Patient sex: M
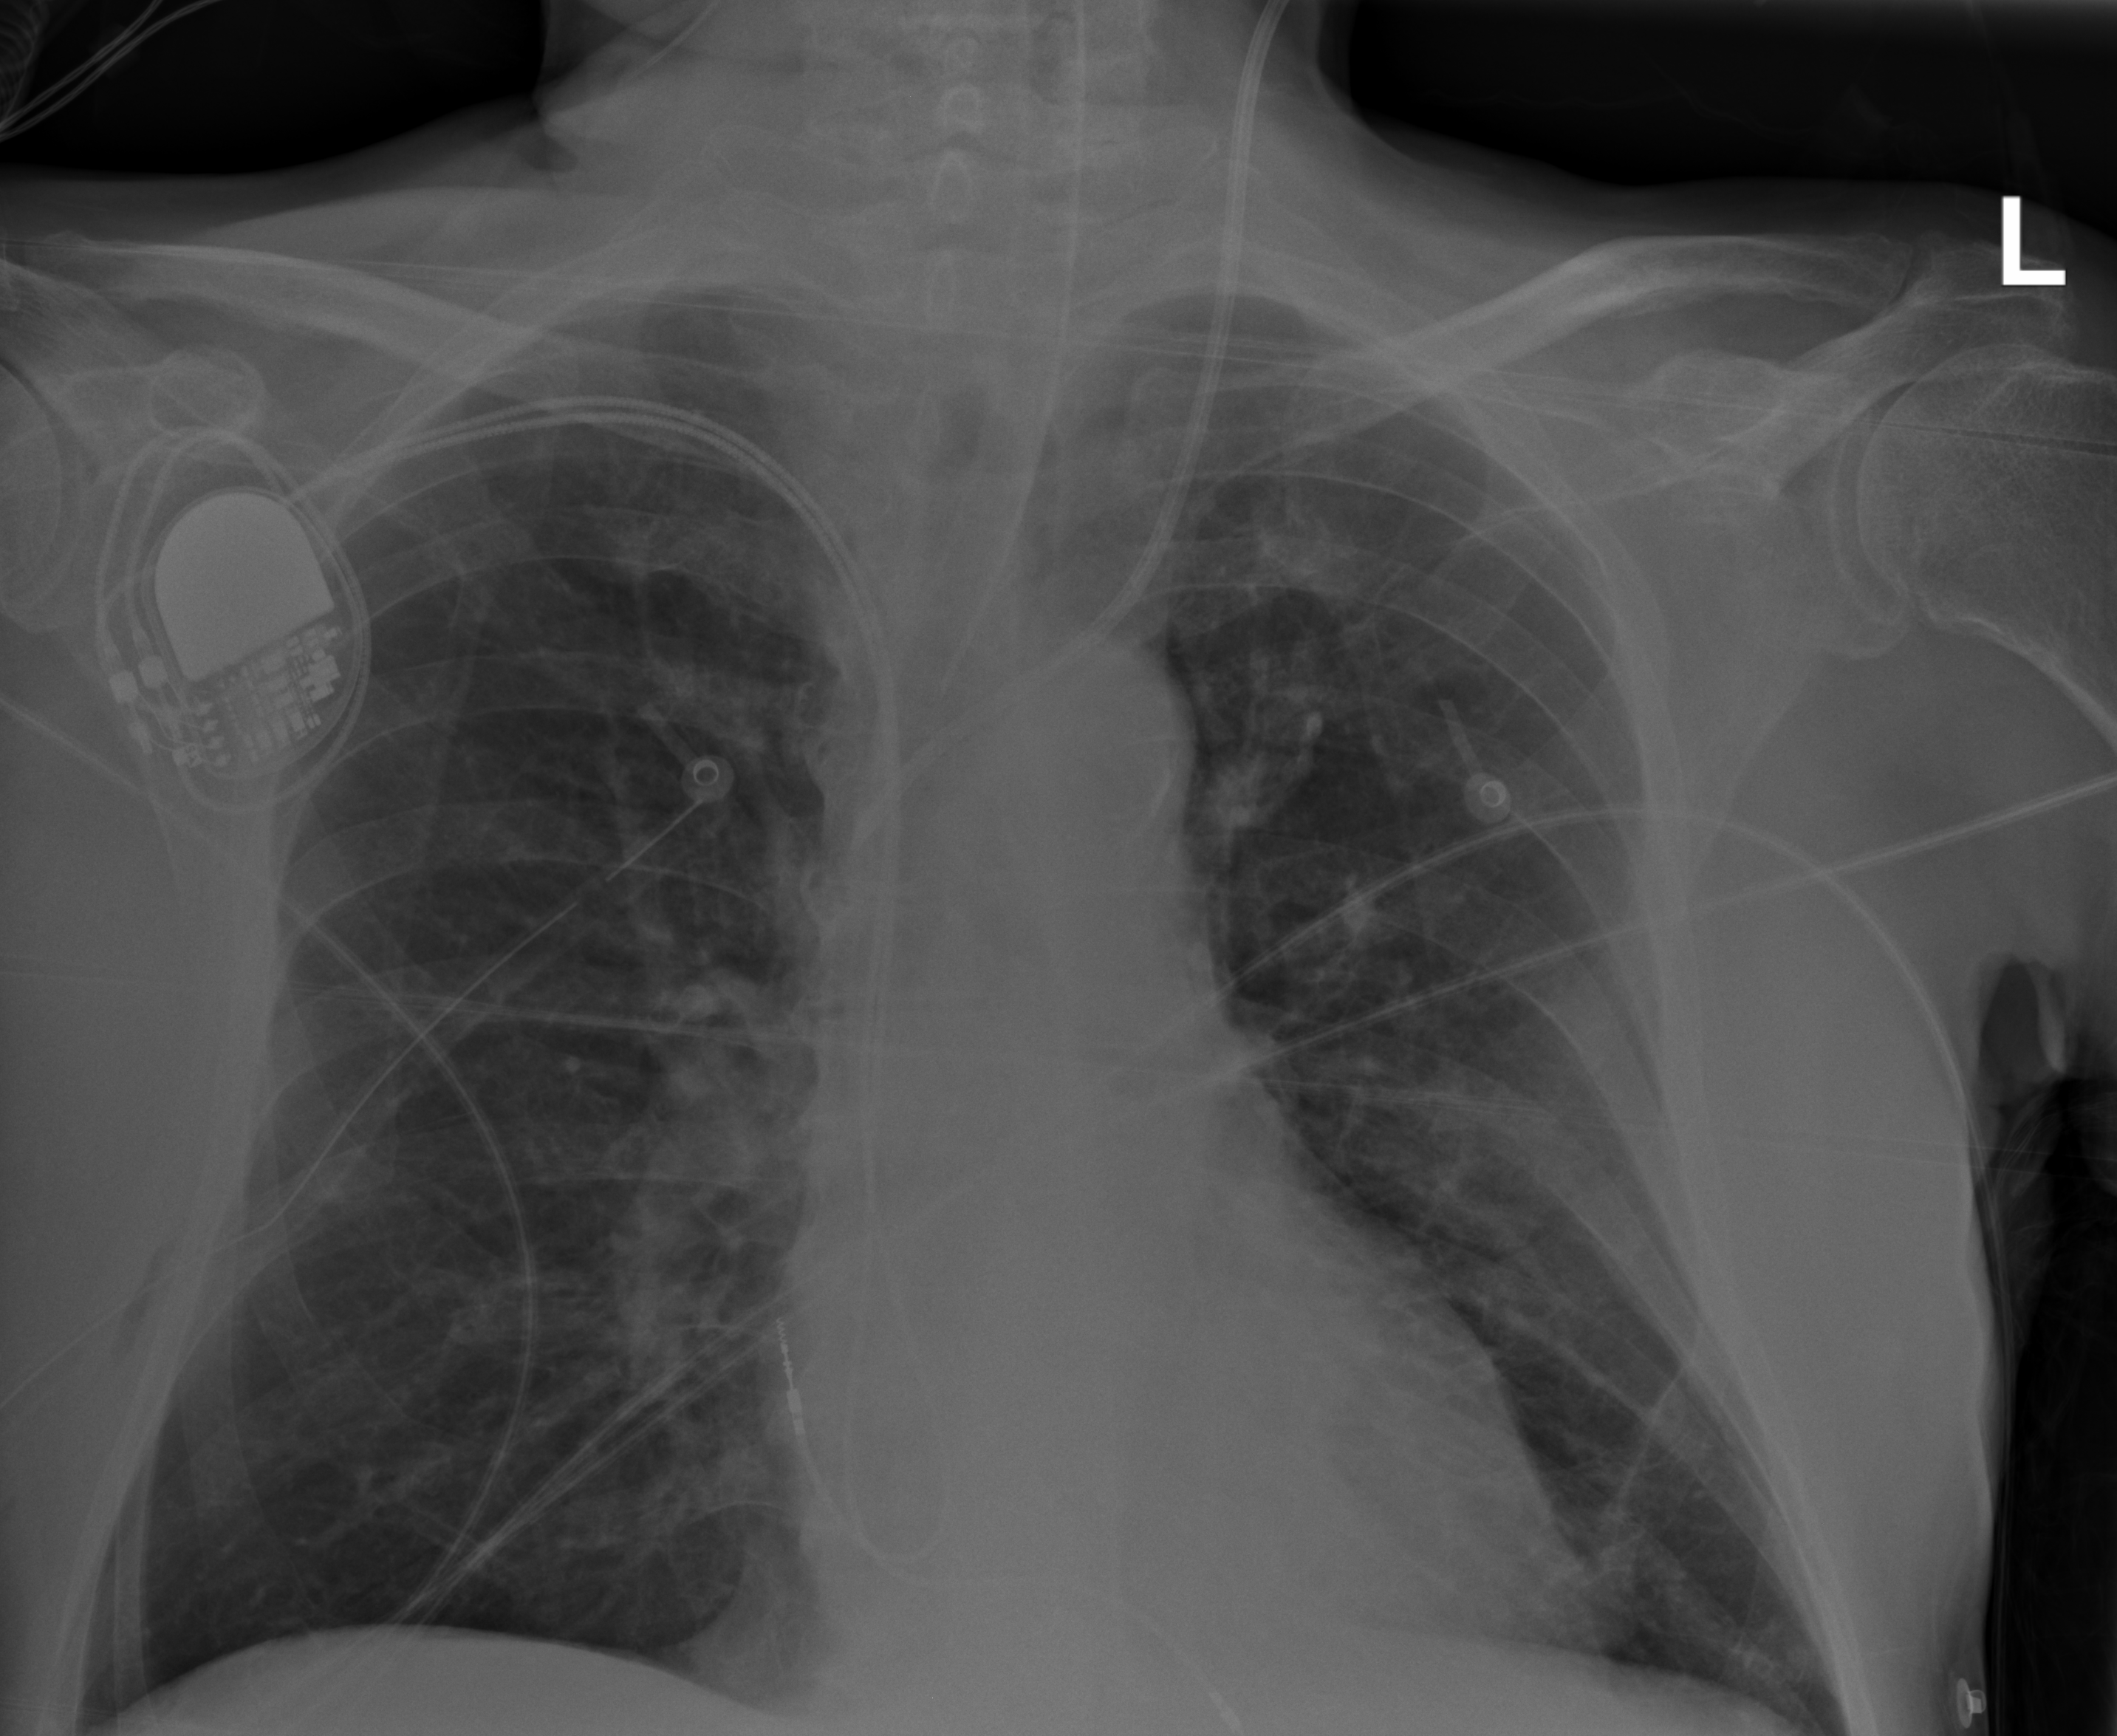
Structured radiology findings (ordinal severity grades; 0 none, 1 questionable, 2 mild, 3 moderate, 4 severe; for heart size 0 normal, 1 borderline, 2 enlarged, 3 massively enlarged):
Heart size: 1
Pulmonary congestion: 0
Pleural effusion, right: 0
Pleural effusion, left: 0
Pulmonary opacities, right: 0
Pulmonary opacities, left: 0
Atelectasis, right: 2
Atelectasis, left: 2